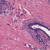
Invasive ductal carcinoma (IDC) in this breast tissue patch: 0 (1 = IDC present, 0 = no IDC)